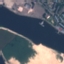
Label: River